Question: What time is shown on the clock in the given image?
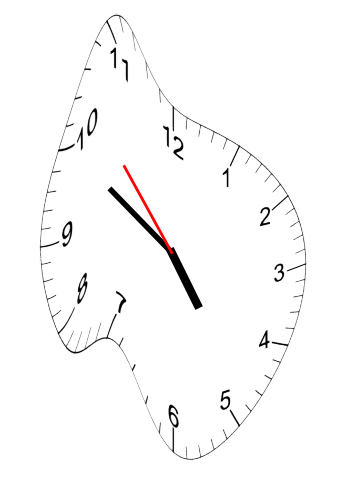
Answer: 04:49:53